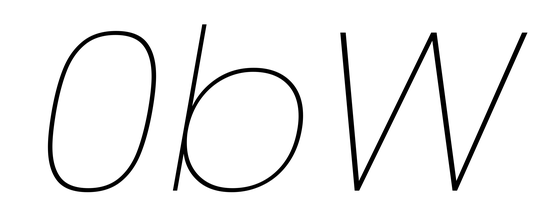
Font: Poppins-ThinItalic